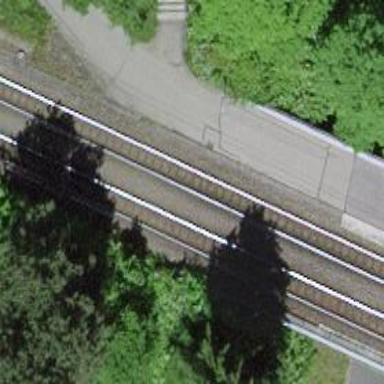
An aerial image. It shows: Bridge across tram railway with electrified contact lines. It has one track.